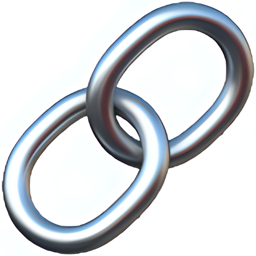
Name: link symbol
Emoji: 🔗
Group: Objects
Sub-group: tool